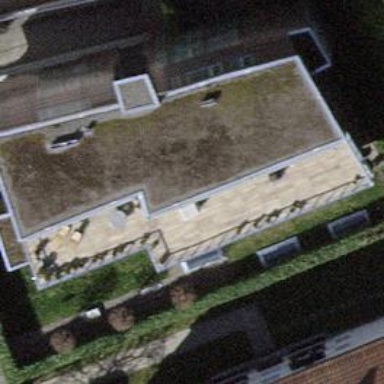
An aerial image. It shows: Building with flat roof.